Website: apple
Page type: payment
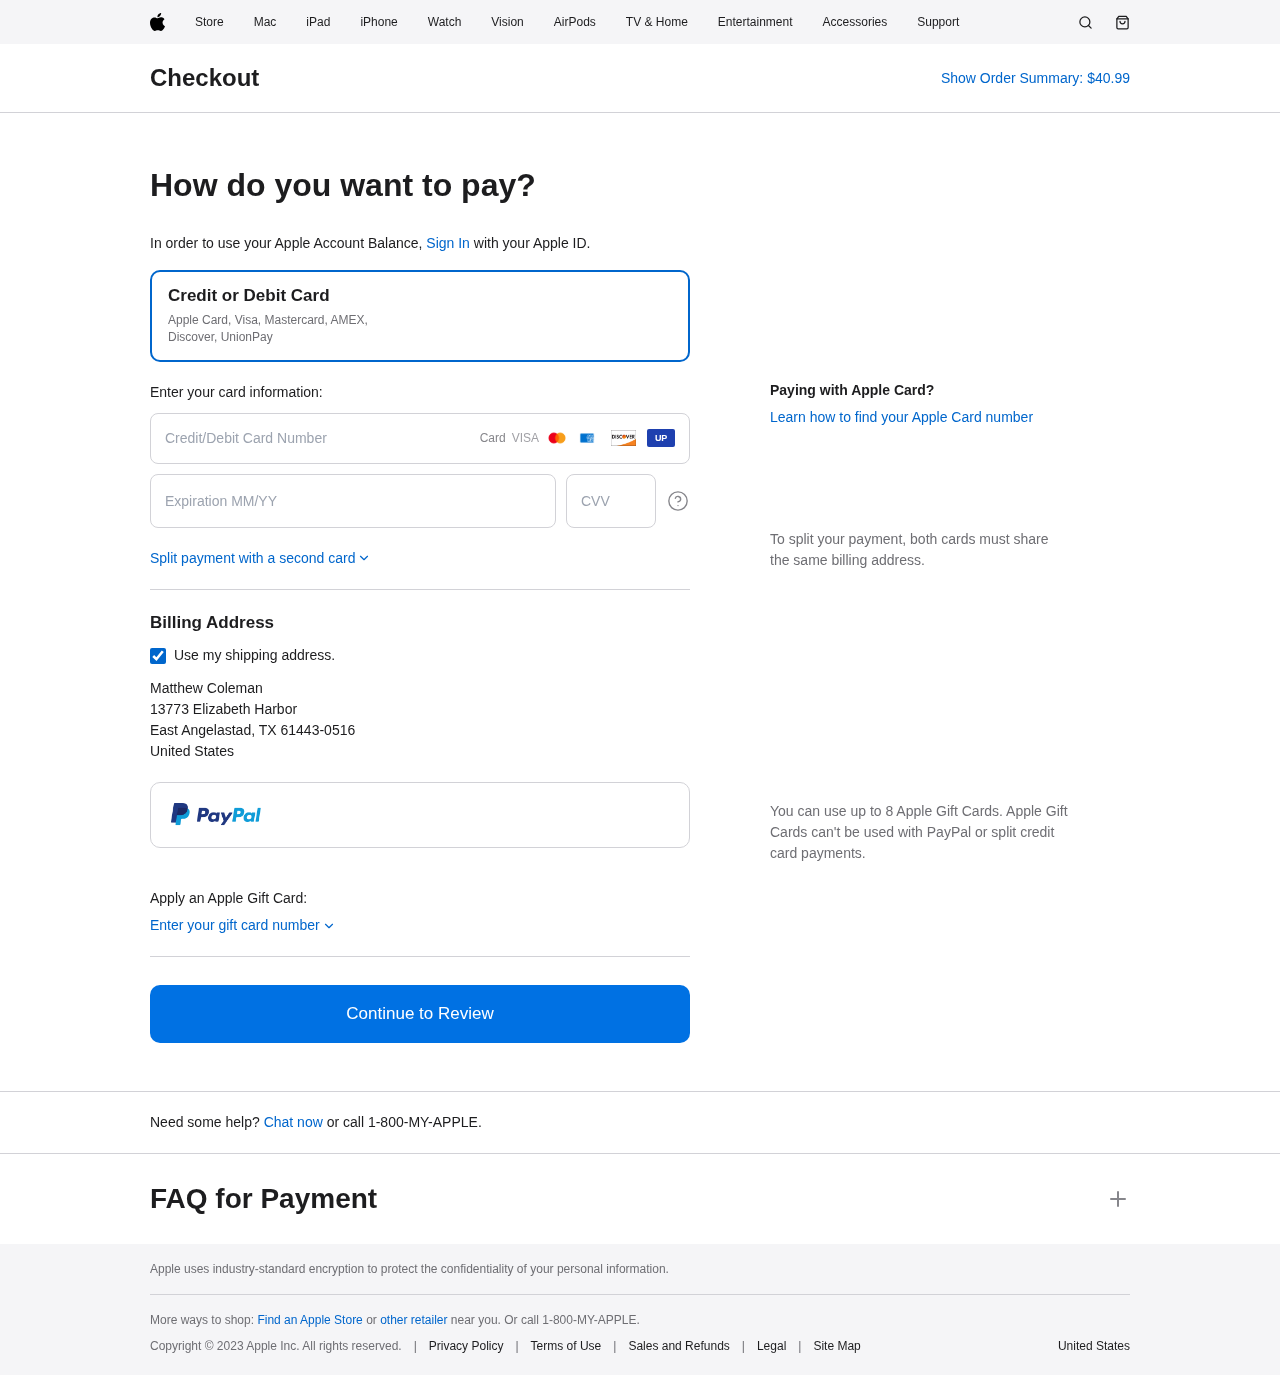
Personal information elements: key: PII_CARD_CVV
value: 469
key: PII_CARD_EXPIRY
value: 04/27
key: PII_CARD_NUMBER
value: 5447 5463 0181 6320
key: PII_COUNTRY
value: United States
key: PII_FULLNAME
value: Matthew Coleman
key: PII_STREET
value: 13773 Elizabeth Harbor
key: PII_CITY_STATE_ZIP
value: East Angelastad, TX 61443-0516
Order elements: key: ORDER_TOTAL
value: $40.99